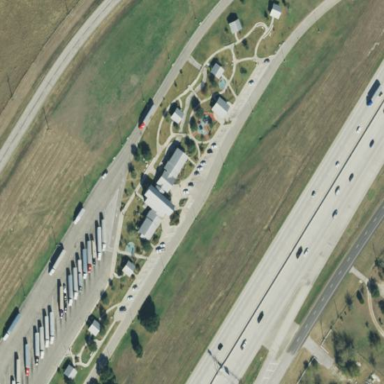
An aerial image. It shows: Rest area on the road with picnic tables.